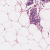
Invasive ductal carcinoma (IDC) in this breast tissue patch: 0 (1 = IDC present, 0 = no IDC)